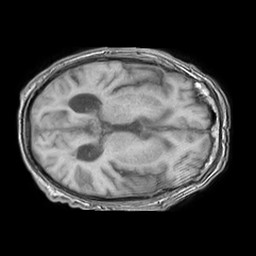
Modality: T1w
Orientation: axial
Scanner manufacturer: philips
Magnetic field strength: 1.5 T
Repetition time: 0.1797 s
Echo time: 0.001828 s